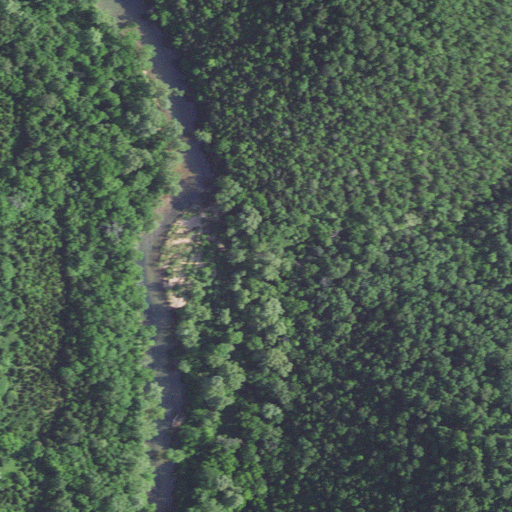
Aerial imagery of valley in Missouri named Bay Hollow containing deciduous forest and mixed forest